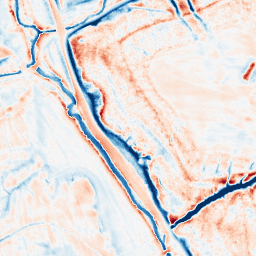
Category: edge_preserving
Decomposition family: anisotropic_diffusion
Decomposition parameters: iterations: 50
kappa: 100
gamma: 0.2
Upsampling method: quadratic
Upsampling parameters: scale: 4
Upsampling scale: 4